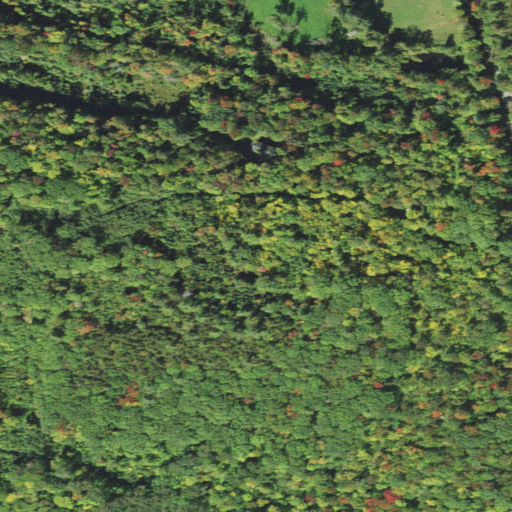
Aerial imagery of mountain in New Hampshire named Scrag Hill containing deciduous forest, mixed forest, open development, and low intensity development